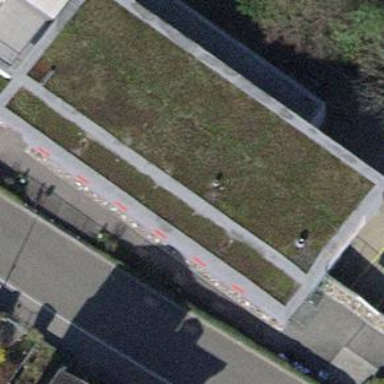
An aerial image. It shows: Public building.